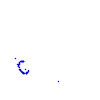
Particle: kaon